Question: An existing code implements some s within a as in picture.
The purpose is to make the selected Qaction's icon blinking.
Therefore, according to - a class member- the dedicated has its icon changed alternatively each time this timer handler is called.
While this is 100% working, this code is really hugly and I'd like to improve by factorize this code in an object manner. I'm thinking about something like using QAction pointers, arrays for example.

'''
void MainWindow::on_Timer_Update()
{
Wizard_hide = !Wizard_hide ;
switch (Wizard_Step)
{
case 1 :
if ( Wizard_hide )
ui->actionOpen_Dir->setIcon(QIcon(QPixmap(":/Icons/dir_selected" ) ));
else
ui->actionOpen_Dir->setIcon(QIcon(QPixmap(":/Icons/dir") )) ;
break;
case 2 :
if ( Wizard_hide )
ui->actionAdd_Selected_Item->setIcon(QIcon(QPixmap(":/Icons/Selected_row_selected" ) ));
else
ui->actionAdd_Selected_Item->setIcon(QIcon(QPixmap(":/Icons/Selected_row") )) ;
break;
case 3 :
if ( Wizard_hide )
ui->actionClean_Filename->setIcon(QIcon(QPixmap(":/Icons/clean_selected" ) ));
else
ui->actionClean_Filename->setIcon(QIcon(QPixmap(":/Icons/clean") )) ;
break;
case 4 :
if ( Wizard_hide )
ui->actionApply_changes->setIcon(QIcon(QPixmap(":/Icons/Apply_selected" ) ));
else
ui->actionApply_changes->setIcon(QIcon(QPixmap(":/Icons/Apply") )) ;
break;
default: qDebug() << "error";
}
}
'''
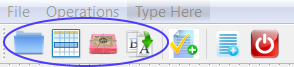
Answer: If you need to make a wizard, I suggest to use <URL>.
If you need to make your icons animated, I suggest to use a <URL>.
---
You can use a 'QList<QAction*>' to keep you actions, and save the last triggered action. Doing so, when your 'Wizard_Step' changes, you need to reset the last action, and set the current action.
QIcons can show multiple images according to internal to the icon state. So you don't need to change the icon, but simply tell the the icon state changed.
This snippet is a working example and should clarify this. I used a 'QComboBox' to simulate changes to wizard step. You just need to connect to the slot 'onWizardStepChanged' to update the icons. You don't need a timer to check if the wizard step changed, but emit a signal that wizard step changed (here is done by the combo box).
MainWindow.h
'''
#ifndef MAINWINDOW_H
#define MAINWINDOW_H
#include <QMainWindow>
#include <QList>
class MainWindow : public QMainWindow
{
Q_OBJECT
public:
MainWindow(QWidget *parent = 0);
~MainWindow();
public slots:
void onWizardStepChanged(int wizardStep);
private:
int m_lastWizardStep;
QList<QAction*> m_actionList;
};
#endif // MAINWINDOW_H
'''
MainWindow.cpp
'''
#include "mainwindow.h"
#include <QLabel>
#include <QDebug>
#include <QAction>
#include <QToolBar>
#include <QComboBox>
MainWindow::MainWindow(QWidget *parent) : QMainWindow(parent)
{
QComboBox* combo = new QComboBox(this);
QStringList wizardSteps;
wizardSteps << "Action0" << "Action1";
combo->addItems(wizardSteps);
setCentralWidget(combo);
// Create Icons, with different images per state
QIcon iconAction0;
iconAction0.addFile(":/images/images/unchecked.png", QSize(), QIcon::Normal, QIcon::Off);
iconAction0.addFile(":/images/images/checked.png", QSize(), QIcon::Normal, QIcon::On);
QIcon iconAction1;
iconAction1.addFile(":/images/images/unchecked.png", QSize(), QIcon::Normal, QIcon::Off);
iconAction1.addFile(":/images/images/checked.png", QSize(), QIcon::Normal, QIcon::On);
// Create Actions
QAction* action0 = new QAction(iconAction0, "Action0", this);
action0->setCheckable(true);
QAction* action1 = new QAction(iconAction1, "Action1", this);
action1->setCheckable(true);
// Store actions in list
m_actionList.append(action0);
m_actionList.append(action1);
// Add actions to toolabar
QToolBar* toolBar = addToolBar("Actions");
toolBar->addAction(action0);
toolBar->addAction(action1);
// Connect ComboBox
connect(combo, SIGNAL(currentIndexChanged(int)), this, SLOT(onWizardStepChanged(int)));
// Set action0 as default
m_lastWizardStep = 0;
action0->setChecked(true);
combo->setCurrentIndex(m_lastWizardStep); // combo->currentIndex = 0 by default
}
void MainWindow::onWizardStepChanged(int wizardStep)
{
if(m_lastWizardStep != wizardStep)
{
m_actionList.at(m_lastWizardStep)->setChecked(false);
m_actionList.at(wizardStep)->setChecked(true);
m_lastWizardStep = wizardStep;
}
}
MainWindow::~MainWindow(){}
'''